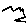
Label: zigzag